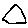
Label: triangle